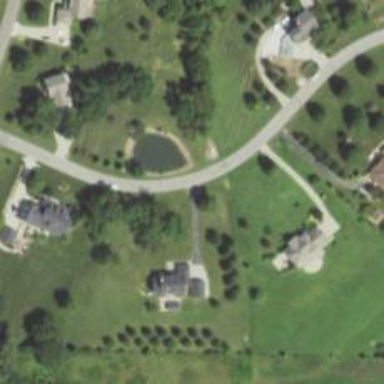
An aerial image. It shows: Driveway.